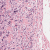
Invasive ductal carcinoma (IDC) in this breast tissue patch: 1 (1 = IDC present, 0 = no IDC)